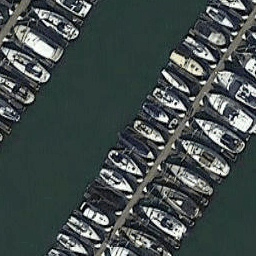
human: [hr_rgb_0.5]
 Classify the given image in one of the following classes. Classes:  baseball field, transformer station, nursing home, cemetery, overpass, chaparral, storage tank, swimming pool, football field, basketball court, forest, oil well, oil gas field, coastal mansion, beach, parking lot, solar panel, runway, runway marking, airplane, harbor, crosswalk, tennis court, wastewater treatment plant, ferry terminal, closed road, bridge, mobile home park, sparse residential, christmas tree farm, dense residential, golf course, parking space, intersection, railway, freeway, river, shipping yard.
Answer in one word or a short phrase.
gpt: harbor